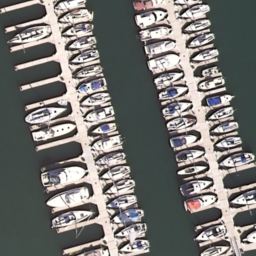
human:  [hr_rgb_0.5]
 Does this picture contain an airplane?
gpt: no

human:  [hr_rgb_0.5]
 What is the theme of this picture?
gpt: harbor

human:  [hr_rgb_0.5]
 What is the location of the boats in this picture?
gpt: left and right

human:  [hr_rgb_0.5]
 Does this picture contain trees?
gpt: no